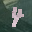
Label: 4